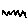
Label: zigzag